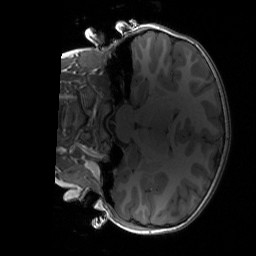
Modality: T1w
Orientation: coronal
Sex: male
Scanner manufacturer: siemens
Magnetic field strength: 3 T
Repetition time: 1.9 s
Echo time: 0.00243 s